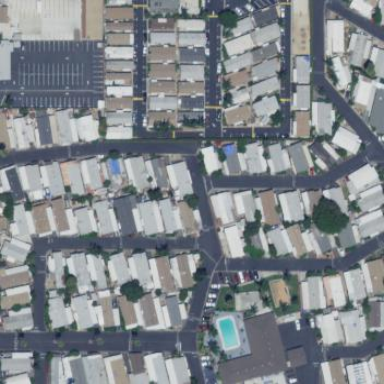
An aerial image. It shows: Residential area known as trailer park.